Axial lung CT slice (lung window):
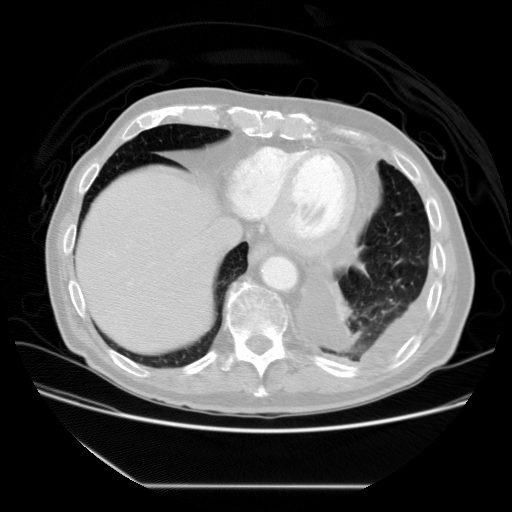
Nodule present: no